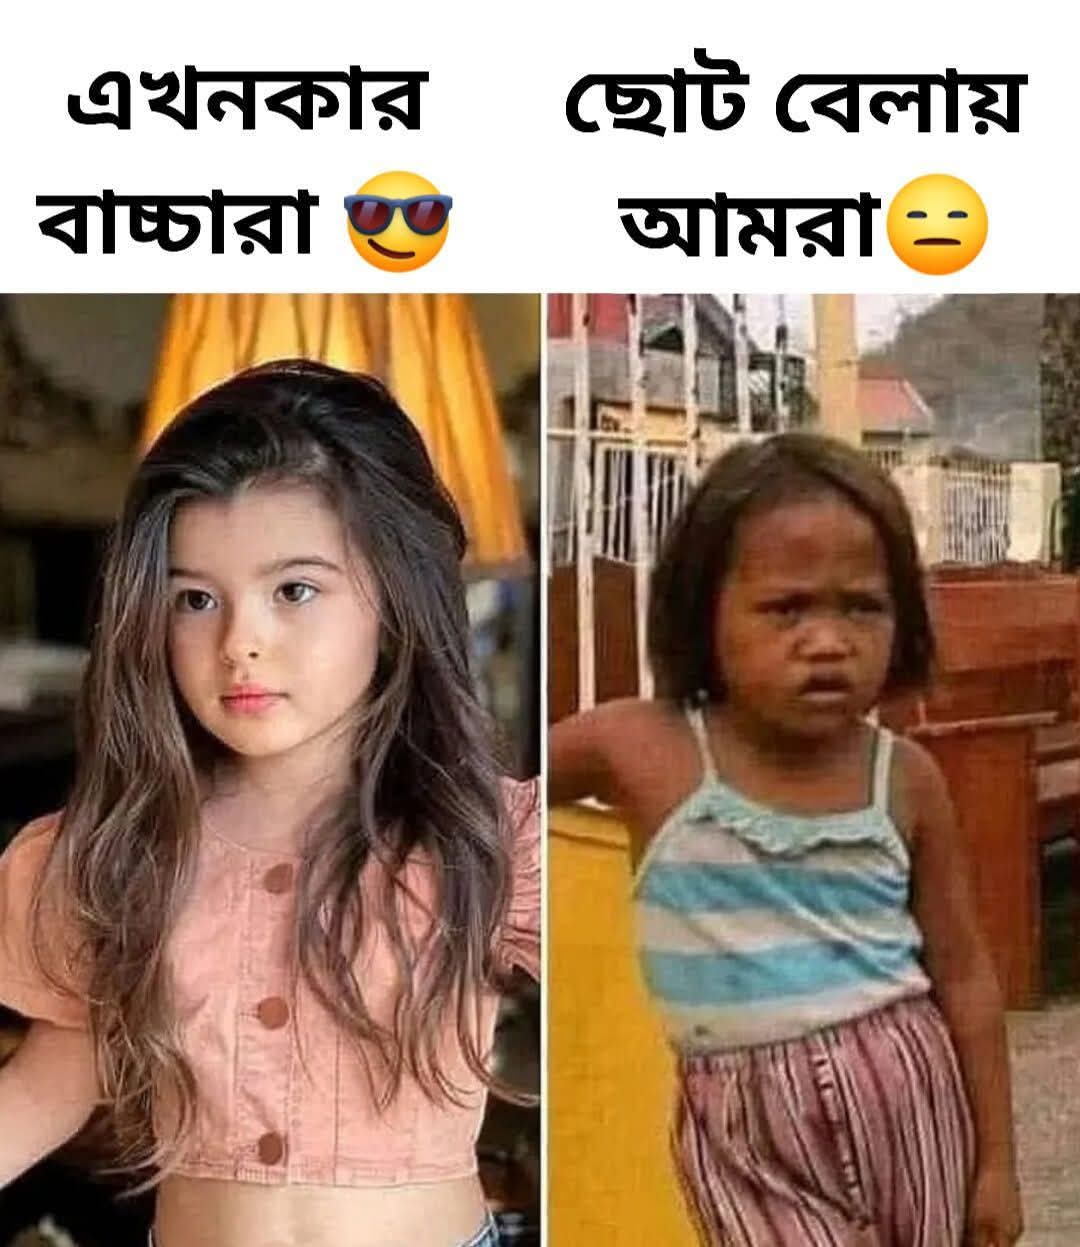
Text: এখনকার
বাচ্চারা
আমরা
ছোট বেলায়

Label: Non Hate